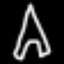
Label: The Eiffel Tower